Field crop: maize
Growth stage: 2
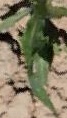
Species: maize